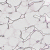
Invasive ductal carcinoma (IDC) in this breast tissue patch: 0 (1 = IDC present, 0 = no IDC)